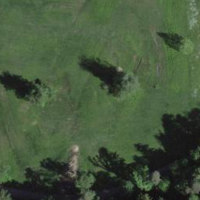
EUNIS habitat code: 41
Species observed at this site:
Stachys sylvatica
Sagittaria latifolia